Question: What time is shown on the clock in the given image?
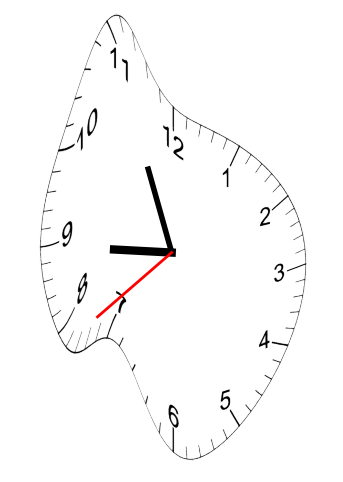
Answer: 08:55:38